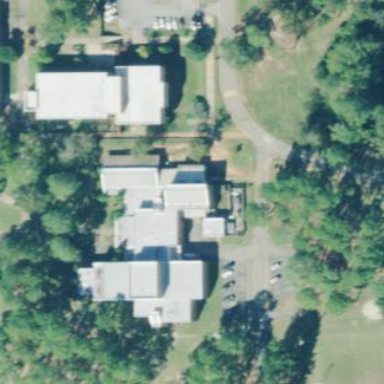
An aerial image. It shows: College building.